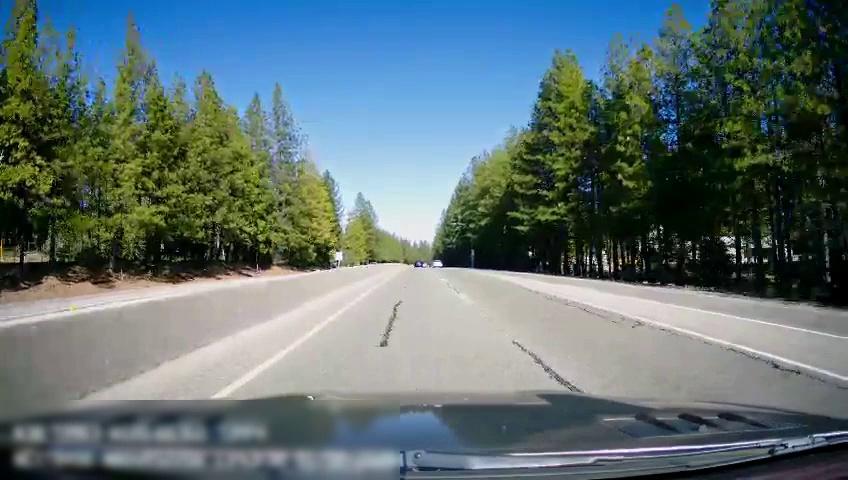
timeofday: Day
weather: Sunny
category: Drivable Space
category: Vehicles | Car
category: Vehicles | Car
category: Lanes | Alternate Lane
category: Lanes | Current Lane
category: Lanes | Alternate Lane
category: Lanes | Alternate Lane
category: Lanes | Alternate Lane
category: Lanes | Opposite Lane